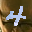
Label: 4